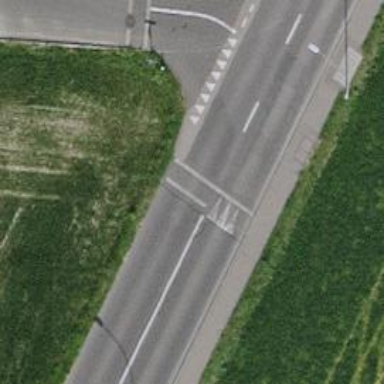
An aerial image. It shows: Traffic hump for calming the traffic.